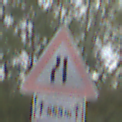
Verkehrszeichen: EinseitigVerengteFahrbahnLinks
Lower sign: LaengeEinerStrecke1
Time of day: Midday
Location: Outdoor (Suburban)
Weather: Overcast
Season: NotSpecified
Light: Natural